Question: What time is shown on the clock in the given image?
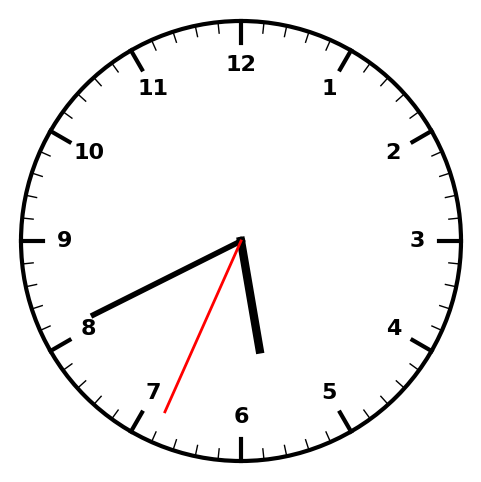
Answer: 05:40:34